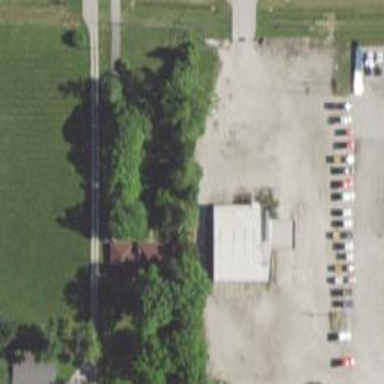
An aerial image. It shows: Car rental facility.